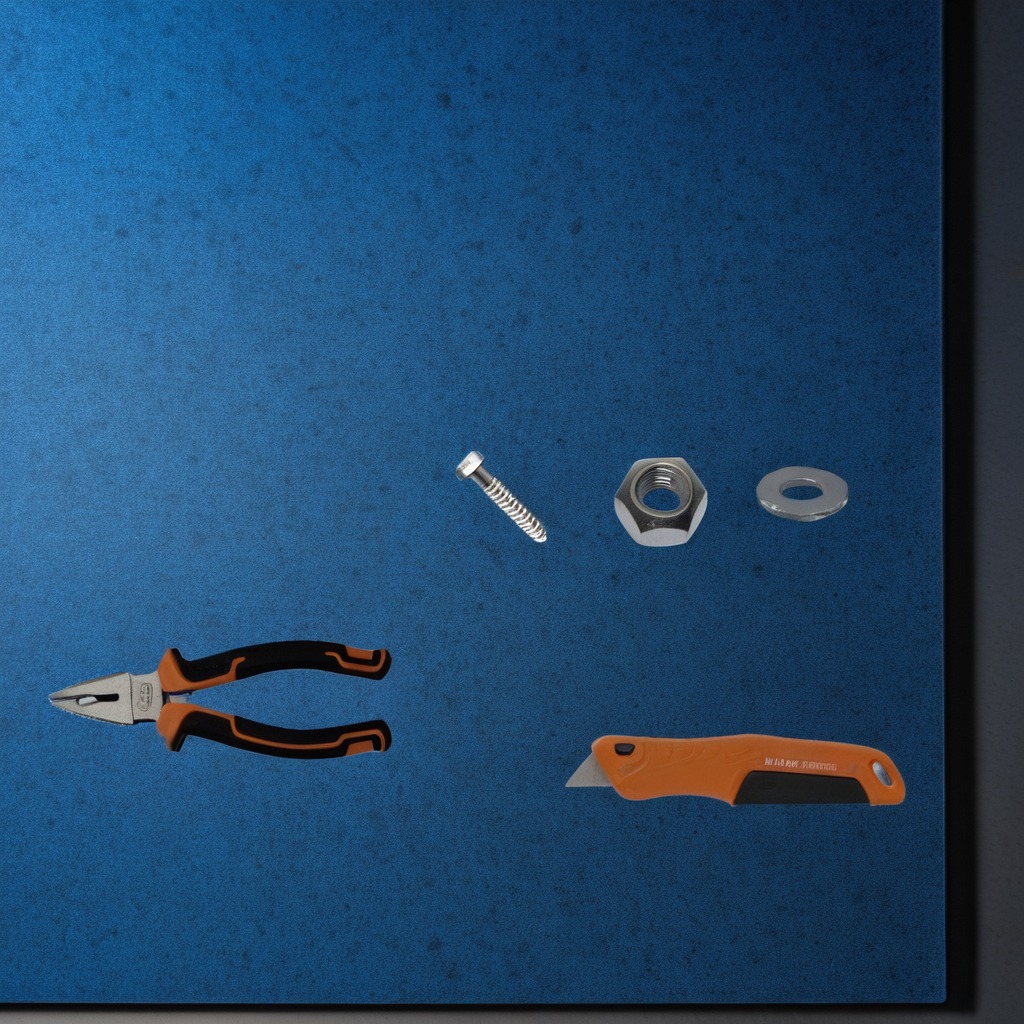
A utility knife, a flat metal washer, a metal machine screw, pliers, and a metal nut are lying on the granite tabletop.